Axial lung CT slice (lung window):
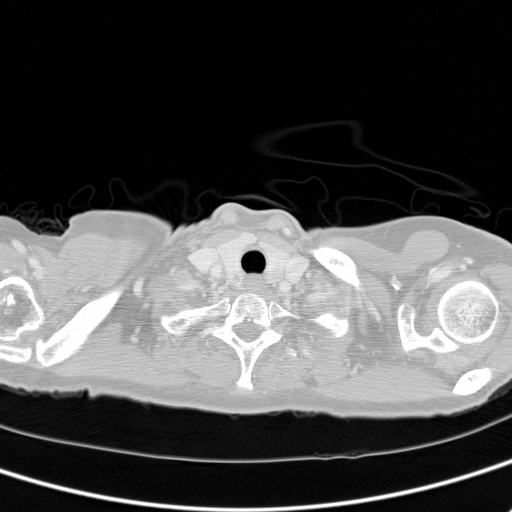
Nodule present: no